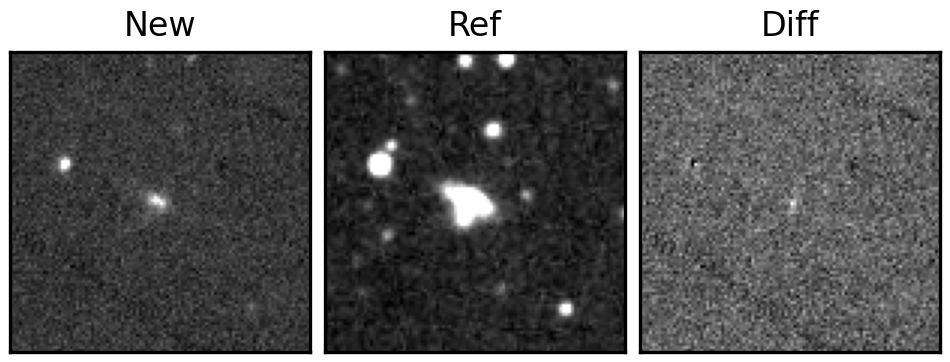
Label: real